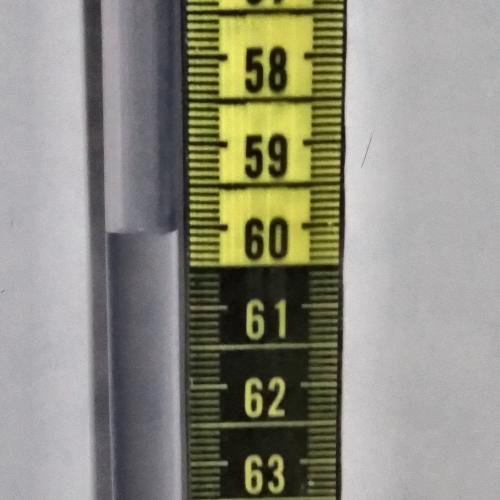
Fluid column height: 60.0 cm